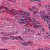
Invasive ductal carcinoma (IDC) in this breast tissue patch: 0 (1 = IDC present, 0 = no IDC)